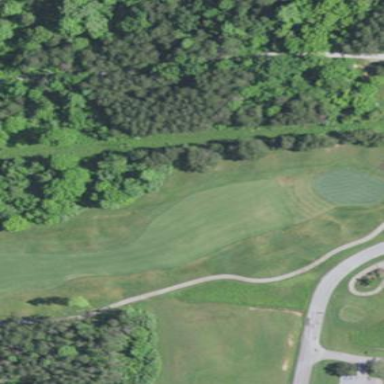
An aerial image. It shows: Grassy area designated as golf fairway.